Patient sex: F
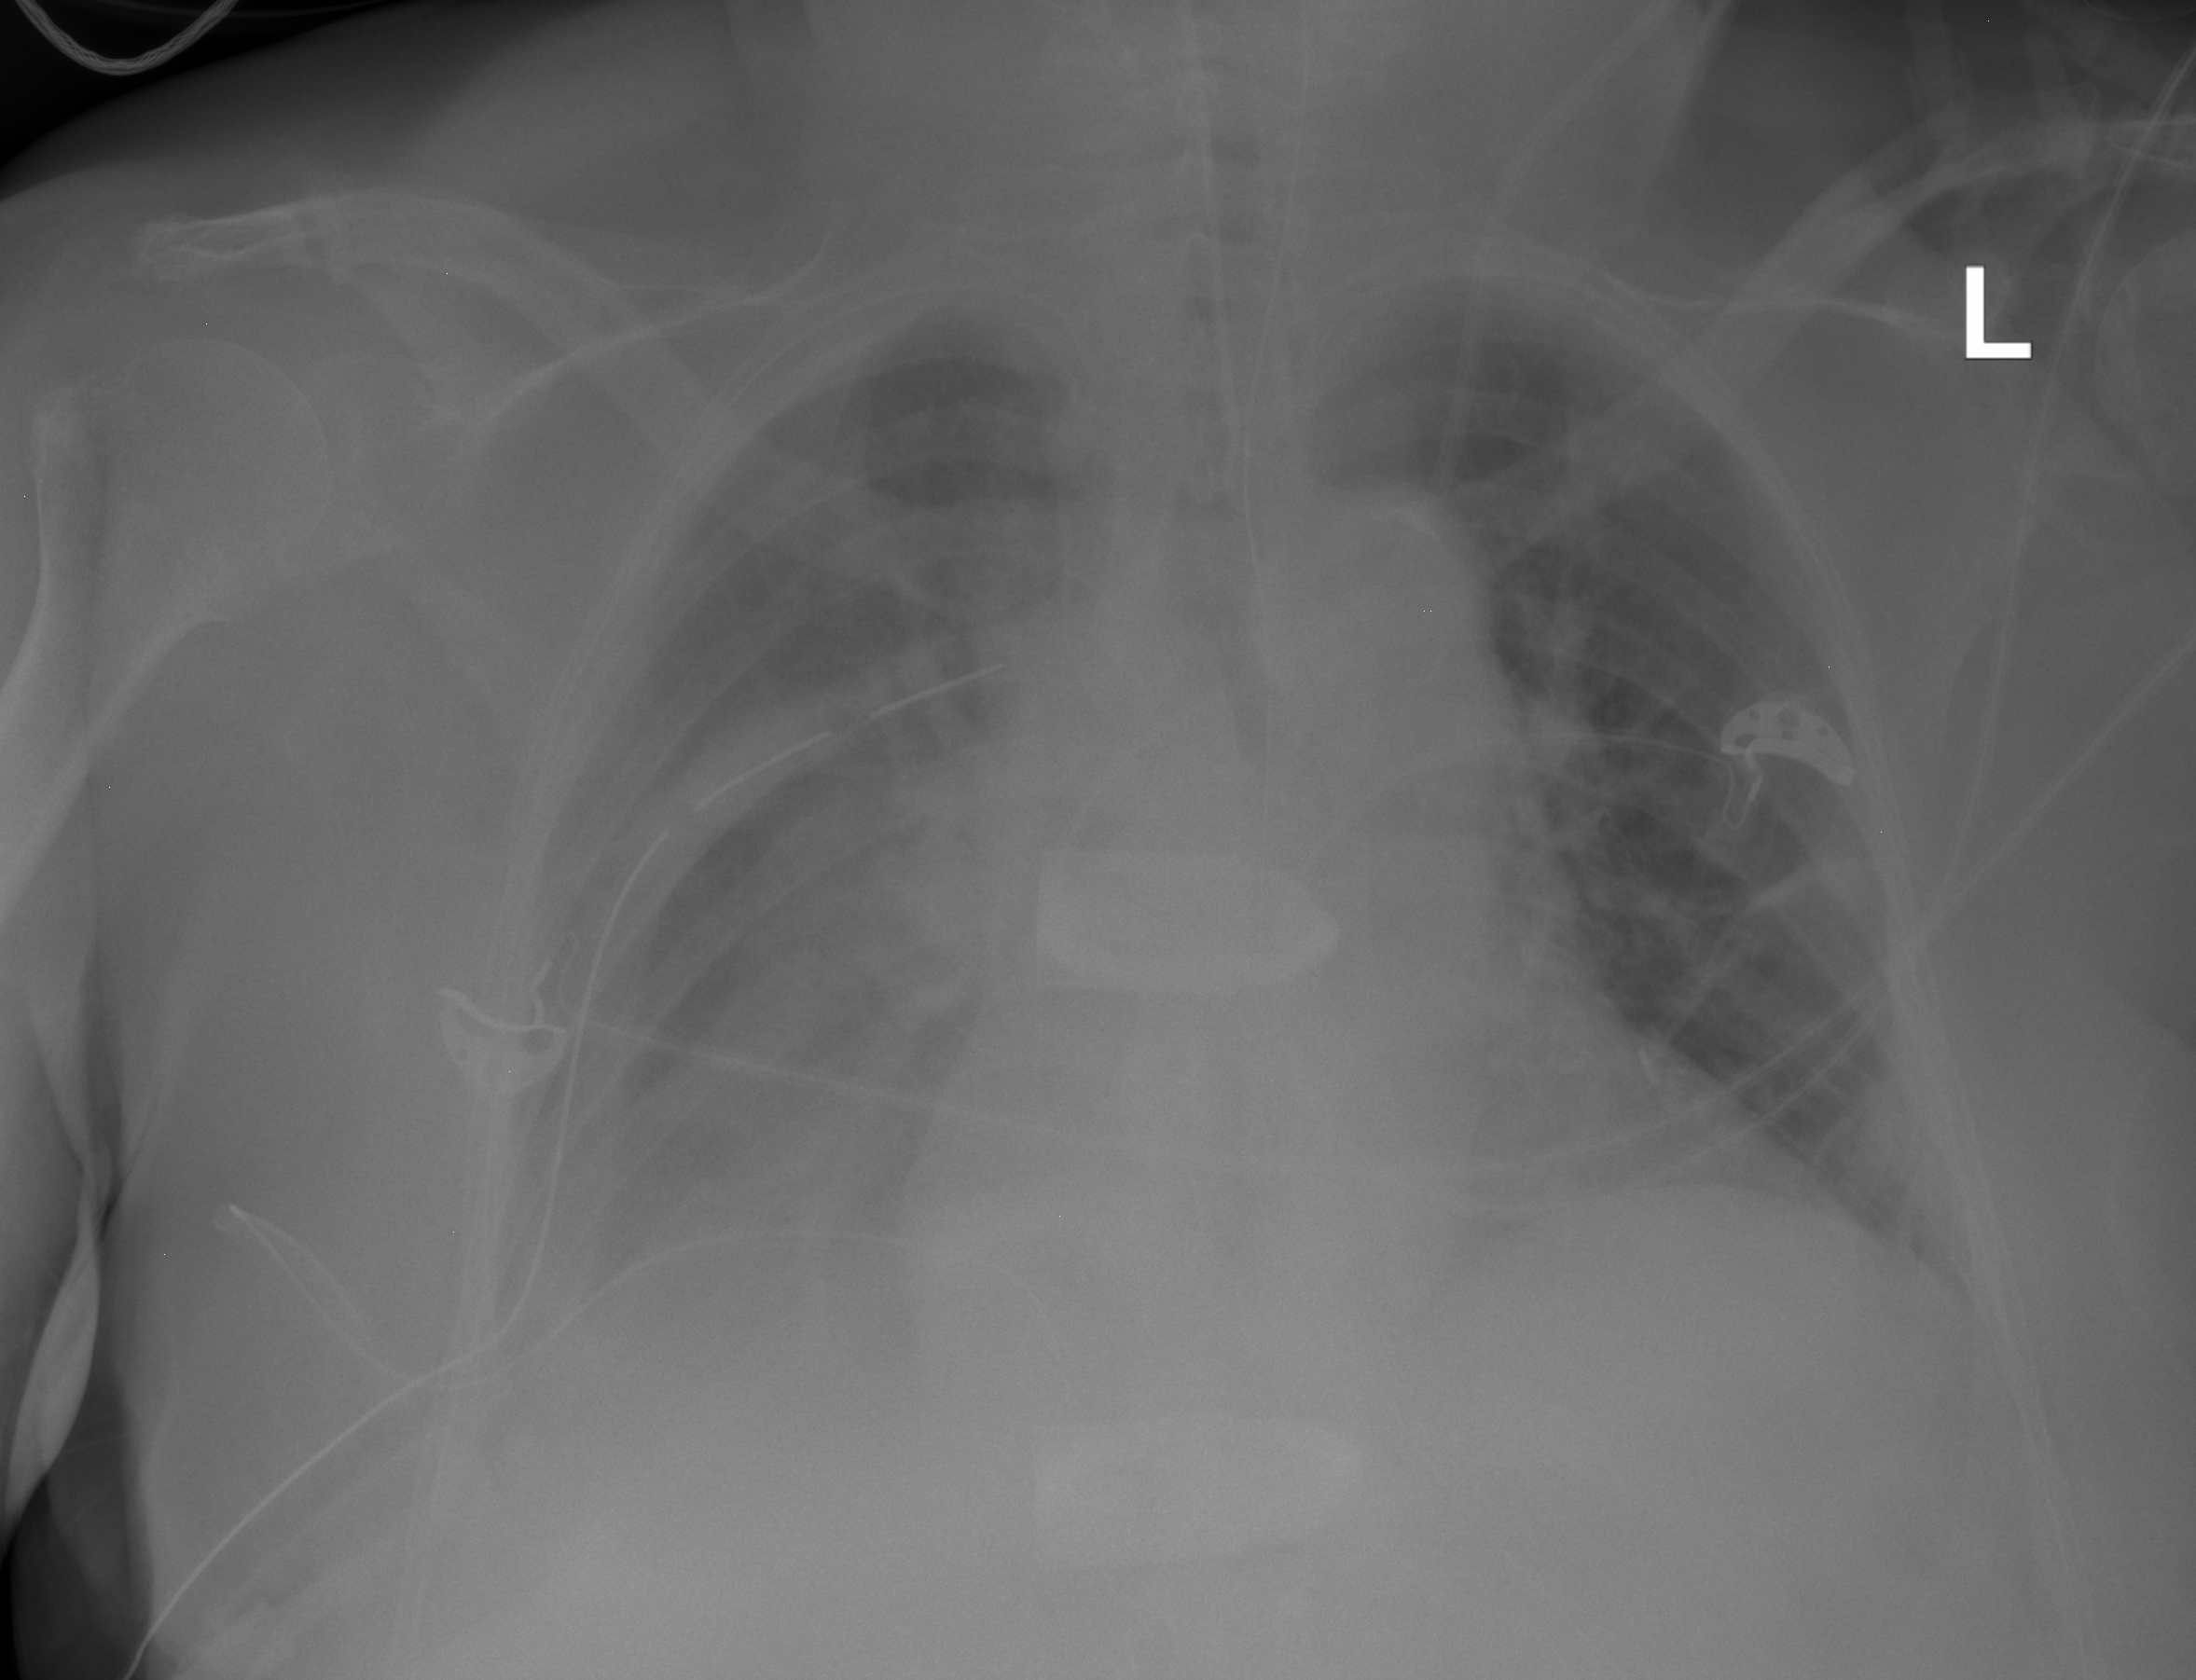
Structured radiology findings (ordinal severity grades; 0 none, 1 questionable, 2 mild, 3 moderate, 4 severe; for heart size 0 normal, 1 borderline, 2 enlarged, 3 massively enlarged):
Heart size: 0
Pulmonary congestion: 0
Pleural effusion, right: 2
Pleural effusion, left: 0
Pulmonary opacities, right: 2
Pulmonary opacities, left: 0
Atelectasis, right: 3
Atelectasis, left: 2